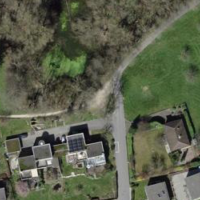
EUNIS habitat code: 52
Species observed at this site:
Euonymus europaeus